Aerial crown-view tile of a tropical tree (Barro Colorado Island, Panama), acquired 20250715:
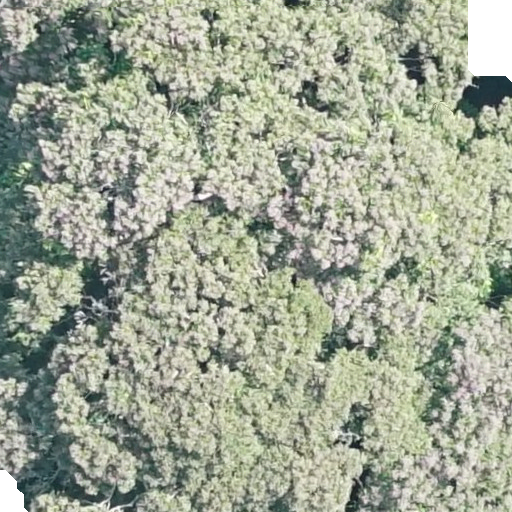
Species: Dipteryx oleifera
GBIF accepted scientific name: Dipteryx oleifera
Crown area: 648.058 m²